Question: is there a way to eliminate the crossing of edges?
I tried many ways, nothing helped.
'''
digraph graphname {
graph [splines=ortho,];
node [shape=box,];
l;
l_a [shape=diamond,label="",height=0.20,width=0.20];
l_a_s [shape=point];
l_a_i [shape=point];
l_a_ii [shape=point];
l_a -> l_a_s;
{rank=same; a -> l_a -> l}
{rank=same; l_a_i -> l_a_s -> l_a_ii}
l_a_i -> i;
l_a_ii -> ii;
l_c [shape=diamond,label="",height=0.20,width=0.20];
l_c_s [shape=point];
l_c_t [shape=point];
l_c_n [shape=point];
l_c -> l_c_s;
{rank=same; l -> l_c -> c}
{rank=same; l_c_t -> l_c_s -> l_c_n}
l_c_t -> t;
l_c_n -> n;
}
'''
some more details:

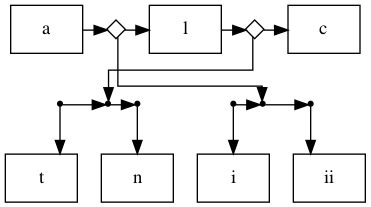
Answer: All you need to do is to reorganize your node/edge definitions a little bit, no additional edges needed.
for example:
'''
digraph graphname {
graph [splines=ortho,];
node [shape=box,];
a;
l_a [shape=diamond,label="",height=0.20,width=0.20];
l;
l_c [shape=diamond,label="",height=0.20,width=0.20];
c;
{rank=same; a -> l_a -> l -> l_c -> c}
l_a_s [shape=point];
l_c_s [shape=point];
l_a -> l_a_s;
l_c -> l_c_s;
l_a_i [shape=point];
l_a_ii [shape=point];
l_c_t [shape=point];
l_c_n [shape=point];
{rank=same;
l_a_i -> l_a_s -> l_a_ii;
l_c_t -> l_c_s -> l_c_n;}
l_a_i -> i;
l_a_ii -> ii;
l_c_t -> t;
l_c_n -> n;
}
'''